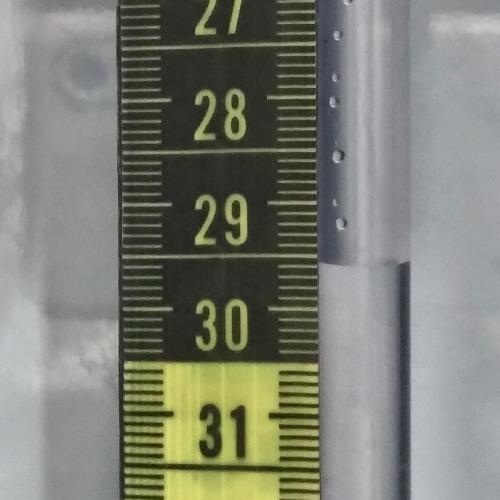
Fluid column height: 29.6 cm